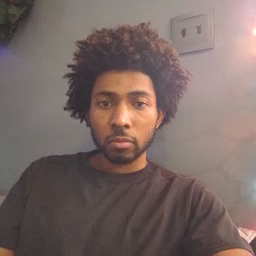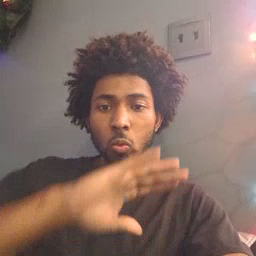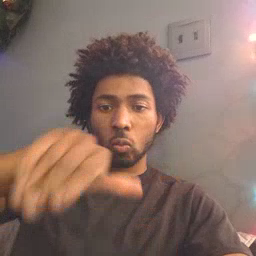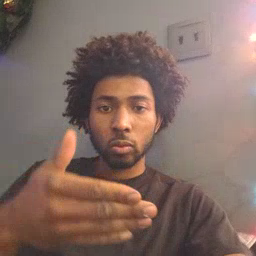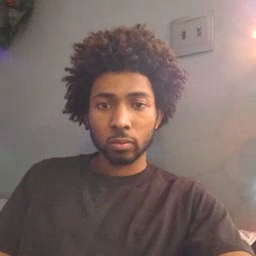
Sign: all